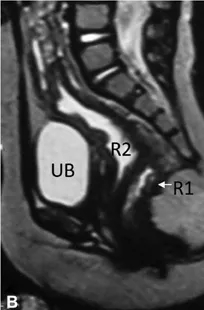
A 2-year-old girl with complete colonic duplication on top of anorectal anomaly.
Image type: radiology (mri)